Question: Which brand mail?
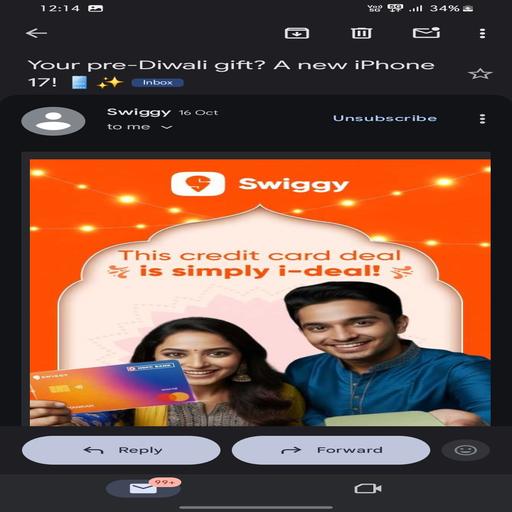
Answer: Swiggy offer